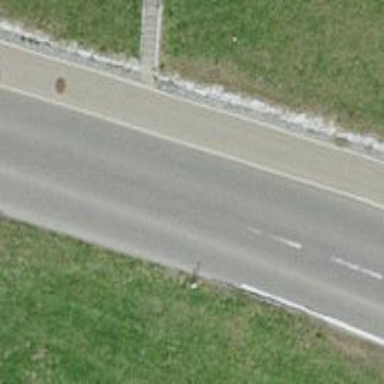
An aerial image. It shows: Asphalt road classified as tertiary.